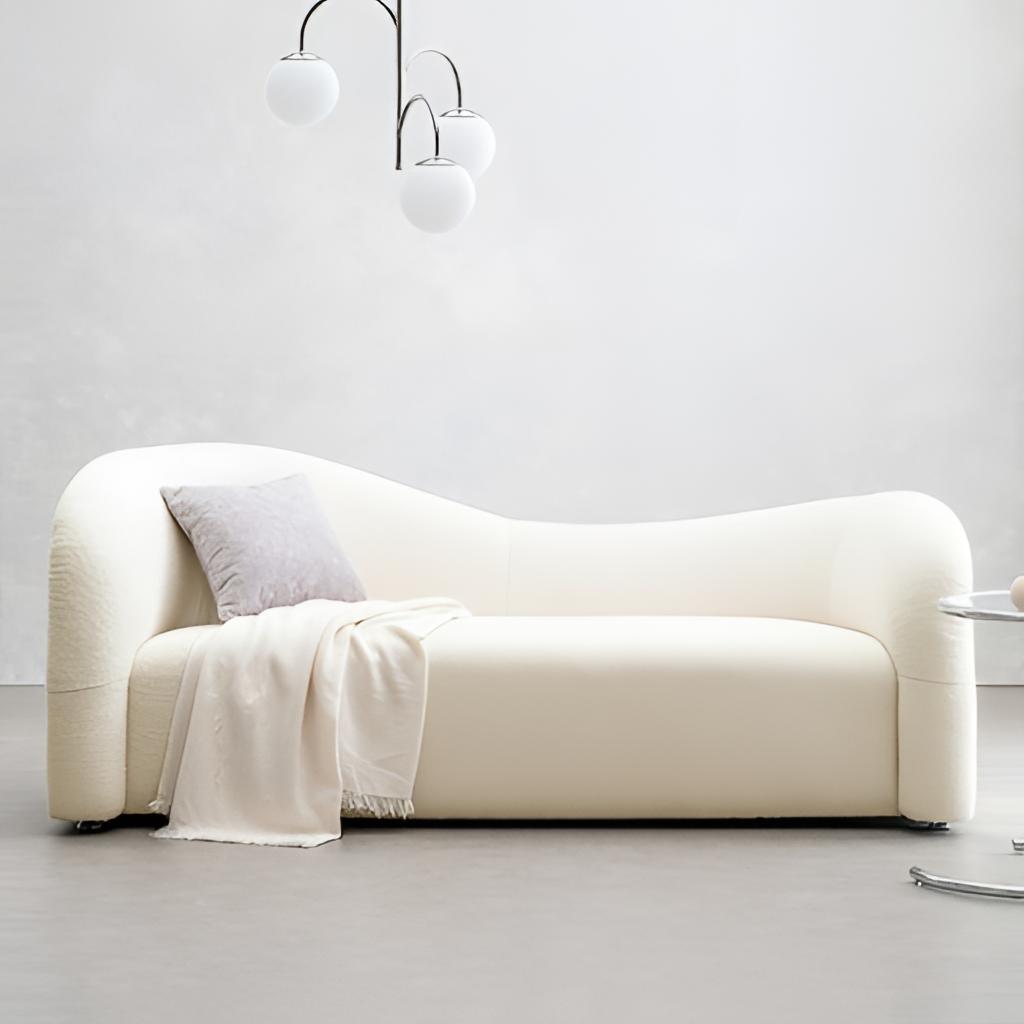
cream fabric sofa, living room, modern, paint wallpaper, with solid pattern, concrete flooring, with smooth pattern